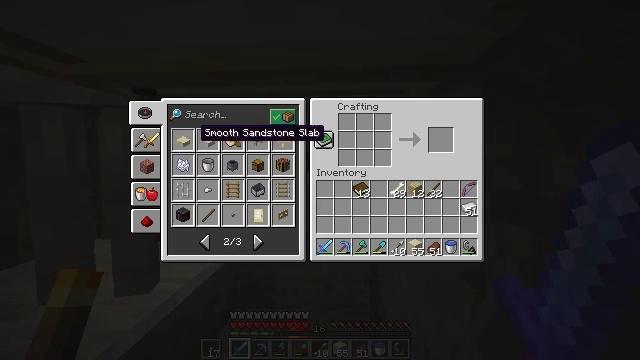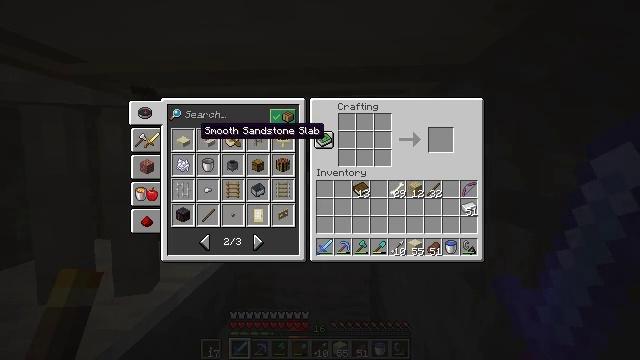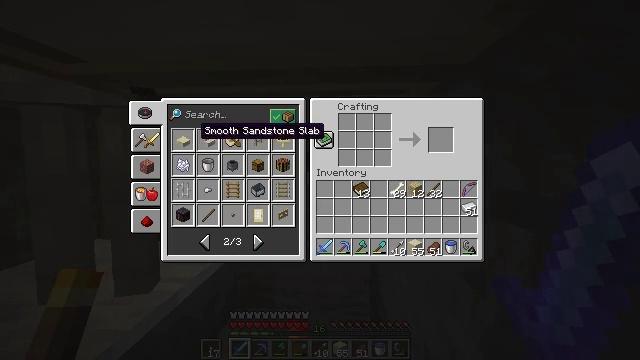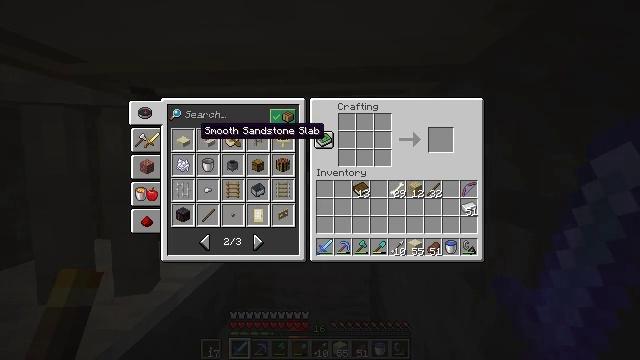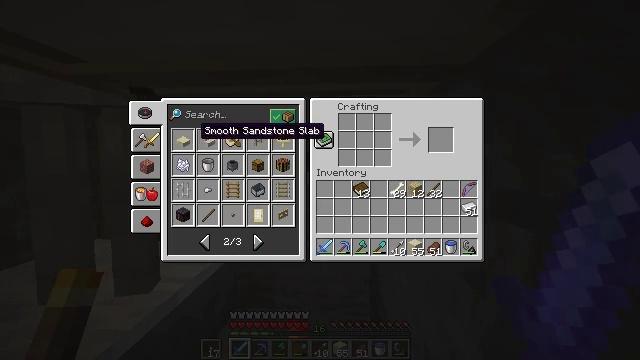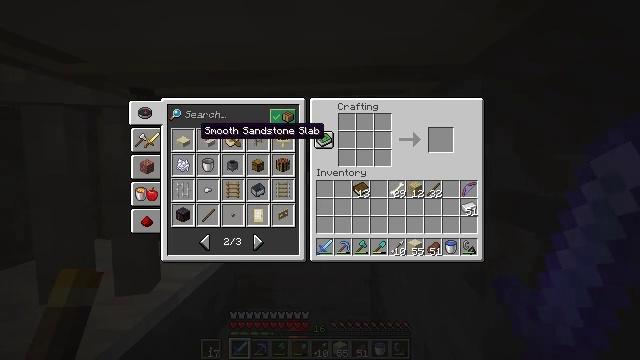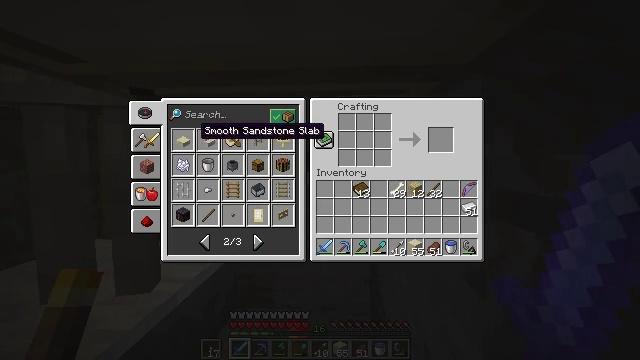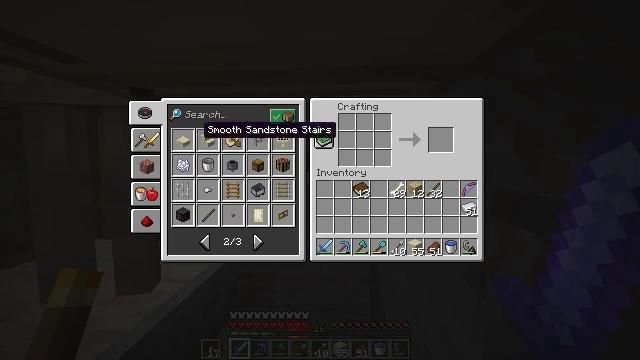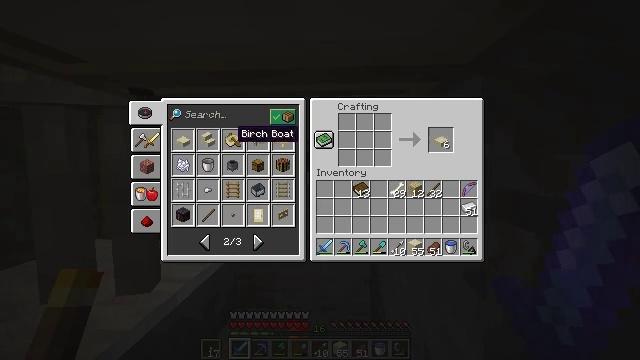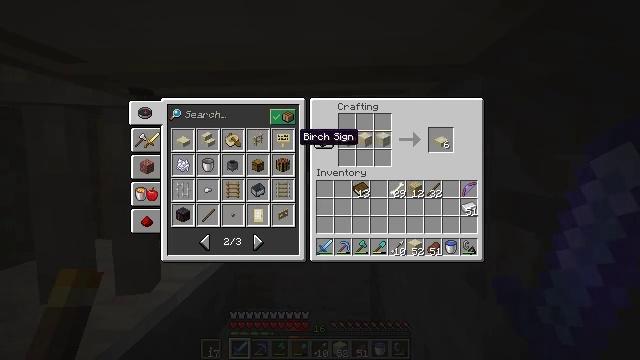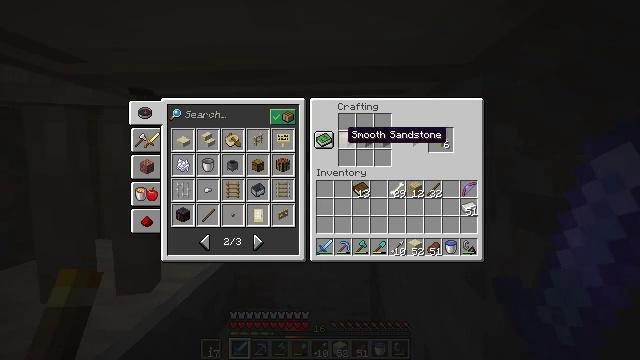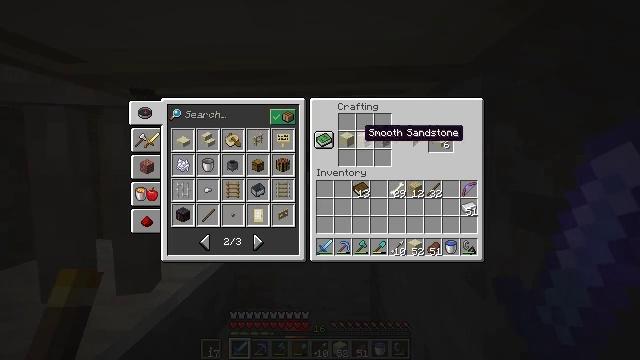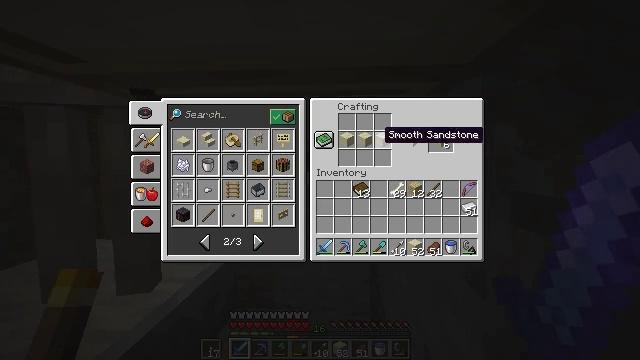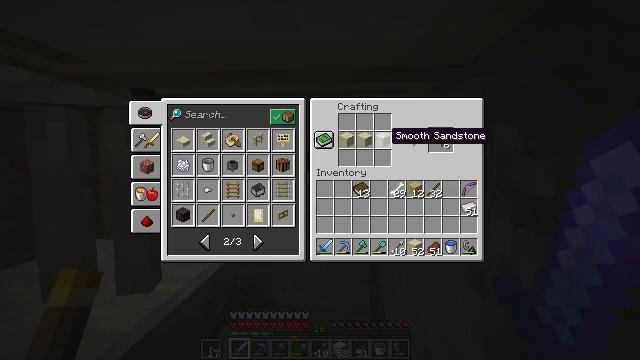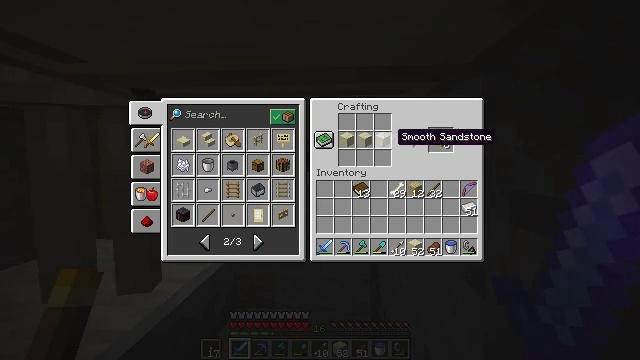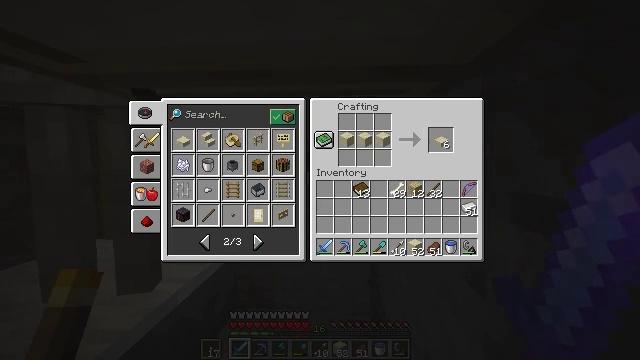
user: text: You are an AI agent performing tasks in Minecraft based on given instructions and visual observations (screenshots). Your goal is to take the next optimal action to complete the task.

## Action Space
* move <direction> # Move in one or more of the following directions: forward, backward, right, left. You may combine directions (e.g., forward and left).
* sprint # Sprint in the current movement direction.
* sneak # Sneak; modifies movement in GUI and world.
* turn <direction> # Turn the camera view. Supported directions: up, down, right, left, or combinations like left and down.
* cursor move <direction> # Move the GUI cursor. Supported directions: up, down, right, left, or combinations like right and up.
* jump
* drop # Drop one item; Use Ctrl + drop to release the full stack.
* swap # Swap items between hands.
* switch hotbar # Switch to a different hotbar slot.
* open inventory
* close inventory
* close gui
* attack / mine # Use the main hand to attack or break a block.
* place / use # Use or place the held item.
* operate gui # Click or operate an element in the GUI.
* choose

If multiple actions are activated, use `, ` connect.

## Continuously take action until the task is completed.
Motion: motion action
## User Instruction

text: craft item smooth sandstone slab
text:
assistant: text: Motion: no_op
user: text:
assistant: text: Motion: no_op
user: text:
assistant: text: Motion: attack / mine
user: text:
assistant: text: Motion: attack / mine
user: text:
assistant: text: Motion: no_op
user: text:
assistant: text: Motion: no_op
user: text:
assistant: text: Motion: no_op
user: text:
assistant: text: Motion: turn right
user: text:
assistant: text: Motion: turn right
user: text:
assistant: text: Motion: turn right
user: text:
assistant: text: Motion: turn right
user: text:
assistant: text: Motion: turn right
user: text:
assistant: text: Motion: turn right
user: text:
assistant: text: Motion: no_op
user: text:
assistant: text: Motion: turn right
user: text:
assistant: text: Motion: turn right
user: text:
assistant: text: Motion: turn right
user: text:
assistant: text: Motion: no_op
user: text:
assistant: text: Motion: no_op
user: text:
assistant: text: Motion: turn left
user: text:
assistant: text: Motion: no_op
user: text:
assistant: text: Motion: no_op
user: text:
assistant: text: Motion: no_op
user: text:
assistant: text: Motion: no_op
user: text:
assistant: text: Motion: attack / mine
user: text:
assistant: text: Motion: attack / mine
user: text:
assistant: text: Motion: attack / mine
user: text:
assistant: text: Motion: no_op
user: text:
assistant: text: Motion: no_op
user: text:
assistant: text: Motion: no_op